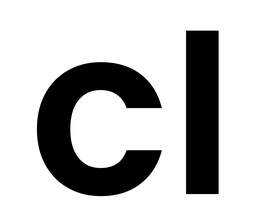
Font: Poppins-SemiBold